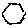
Label: hexagon